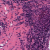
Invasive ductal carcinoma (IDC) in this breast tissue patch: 0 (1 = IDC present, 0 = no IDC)